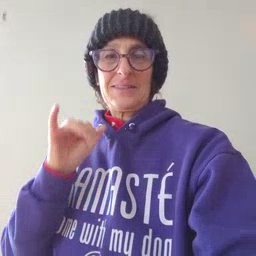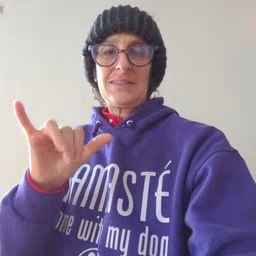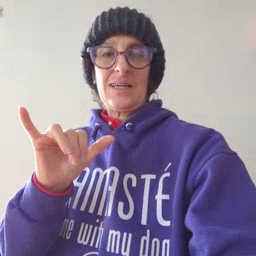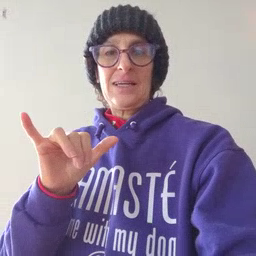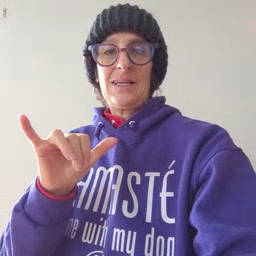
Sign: stay